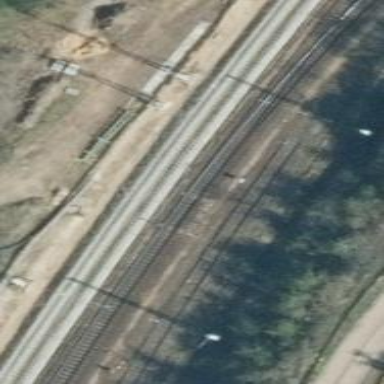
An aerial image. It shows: Railway switch.